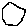
Label: hexagon